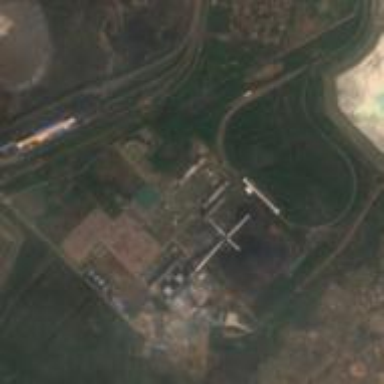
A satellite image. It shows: Industrial area with coal power plant.